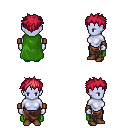
a pixel art fantasy rpg character, female body template, dark elf, purple skin, green cape, robe skirt, ruby red bedhead hairstyle, leather bracers, brown shoes, four views (front, back, left, right), 2x2 character sprite sheet, small pixel art, hard edges, no anti-aliasing